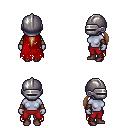
a pixel art fantasy rpg character, female body template, dark elf, purple skin, red tattered cape, red pants, light blonde ponytail hairstyle, metal helm, cloth bracers, maroon shoes, four views (front, back, left, right), 2x2 character sprite sheet, small pixel art, hard edges, no anti-aliasing